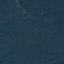
Label: Forest